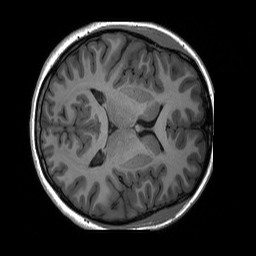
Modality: T1w
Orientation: axial
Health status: ill
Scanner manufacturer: siemens
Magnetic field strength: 3 T
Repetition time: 2.3 s
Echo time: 0.00226 s